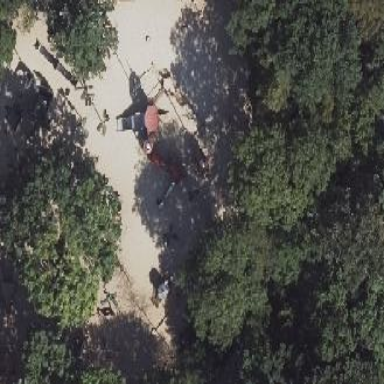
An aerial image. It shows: Sandpit playground.